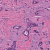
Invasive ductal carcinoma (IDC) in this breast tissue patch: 1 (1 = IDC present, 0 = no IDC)